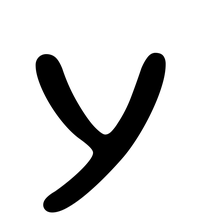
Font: Gluten_Light